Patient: sex M, age 67
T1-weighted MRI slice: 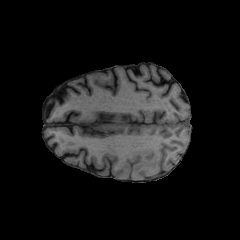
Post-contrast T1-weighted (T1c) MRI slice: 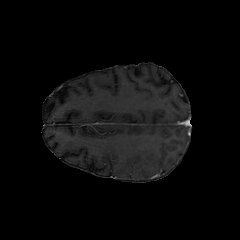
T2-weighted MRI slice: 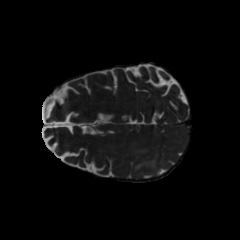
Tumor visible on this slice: yes
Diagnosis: Glioblastoma, IDH-wildtype
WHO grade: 4